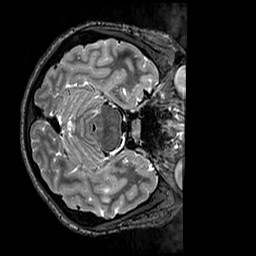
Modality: T2w
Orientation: axial
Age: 26
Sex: female
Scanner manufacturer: siemens
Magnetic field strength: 3 T
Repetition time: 3.2 s
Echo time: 0.728 s